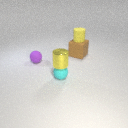
small purple rubber sphere in front of large brown rubber cube